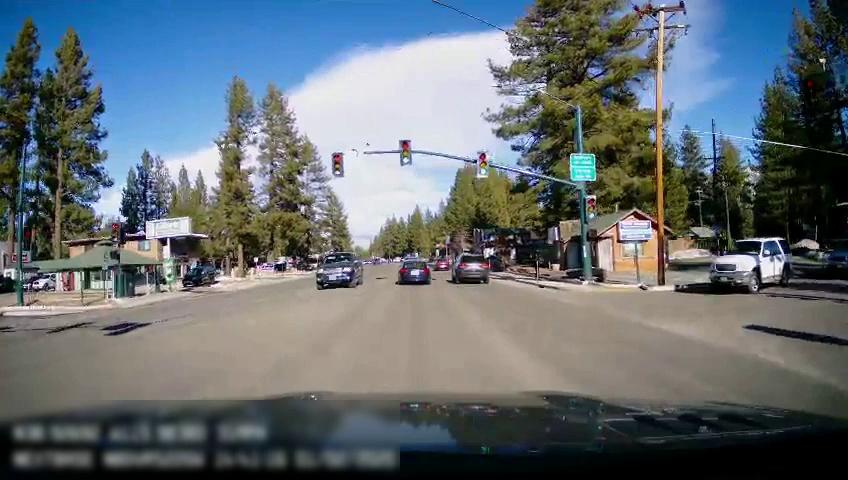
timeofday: Day
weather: Sunny
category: Drivable Space
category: Vehicles | Car
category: Vehicles | SUV
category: Vehicles | Car
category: Vehicles | Truck
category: Vehicles | SUV
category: Vehicles | Car
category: Vehicles | SUV
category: Vehicles | SUV
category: Vehicles | SUV
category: Vehicles | Car
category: Traffic | Signs
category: Traffic | Lights
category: Traffic | Lights
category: Traffic | Lights
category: Traffic | Lights
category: Traffic | Lights
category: Traffic | Signs